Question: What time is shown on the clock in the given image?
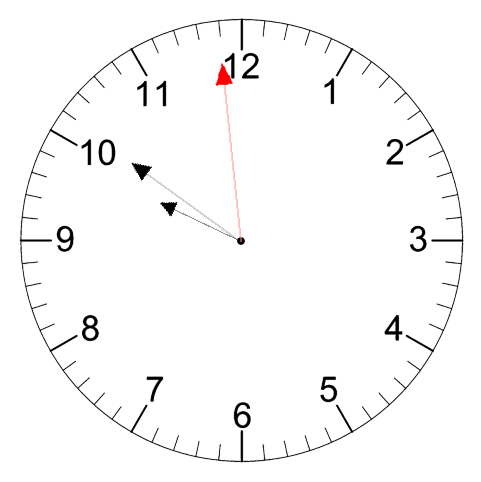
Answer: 09:50:59